Question: When using the Symfony2 plugin for PHPStorm, I sometimes see a warning:

What does it mean?
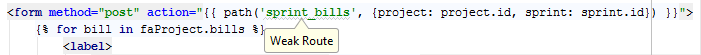
Answer: Worked it out. The <URL> parses the 'appDevDebugProjectContainer.php' file to get route and service information. However this file is only recompiled when the web page is loaded which means newly created routes are not included.
To get around this the plugin also <URL> but this is not 100% reliable so routes discovered in this way are marked as "weak". Reloading the web page will make the warning go away.